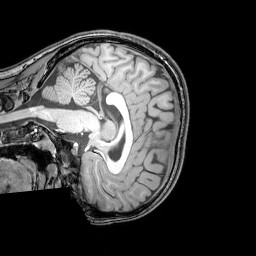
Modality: T1w
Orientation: sagittal
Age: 20
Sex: female
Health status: healthy
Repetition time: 0.081 s
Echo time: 0.037 s